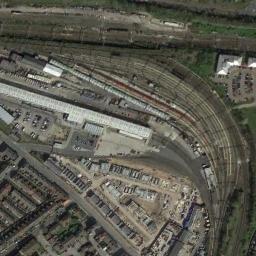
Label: railway_station